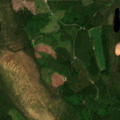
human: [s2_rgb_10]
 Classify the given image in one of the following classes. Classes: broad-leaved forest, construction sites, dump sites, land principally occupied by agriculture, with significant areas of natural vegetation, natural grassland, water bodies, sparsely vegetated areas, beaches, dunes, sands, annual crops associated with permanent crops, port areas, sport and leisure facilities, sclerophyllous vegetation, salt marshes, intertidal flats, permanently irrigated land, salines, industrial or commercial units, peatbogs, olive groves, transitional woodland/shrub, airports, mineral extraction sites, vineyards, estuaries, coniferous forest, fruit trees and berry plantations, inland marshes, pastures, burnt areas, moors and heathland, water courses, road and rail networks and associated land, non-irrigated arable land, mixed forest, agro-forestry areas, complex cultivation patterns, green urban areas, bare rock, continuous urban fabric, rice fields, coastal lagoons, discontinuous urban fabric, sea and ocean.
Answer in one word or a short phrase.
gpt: broad-leaved forest, coniferous forest, mixed forest, transitional woodland/shrub